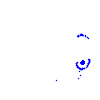
Particle: pion